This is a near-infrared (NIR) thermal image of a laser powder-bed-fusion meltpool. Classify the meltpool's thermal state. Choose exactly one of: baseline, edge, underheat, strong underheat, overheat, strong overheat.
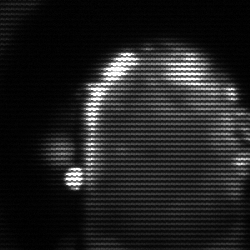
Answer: baseline